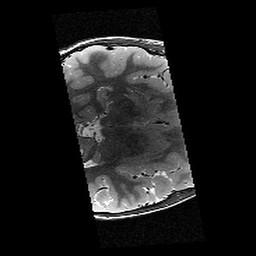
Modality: T2w
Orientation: axial
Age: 12
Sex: female
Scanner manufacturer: siemens
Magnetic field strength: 3 T
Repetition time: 9.23 s
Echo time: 0.067 s